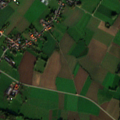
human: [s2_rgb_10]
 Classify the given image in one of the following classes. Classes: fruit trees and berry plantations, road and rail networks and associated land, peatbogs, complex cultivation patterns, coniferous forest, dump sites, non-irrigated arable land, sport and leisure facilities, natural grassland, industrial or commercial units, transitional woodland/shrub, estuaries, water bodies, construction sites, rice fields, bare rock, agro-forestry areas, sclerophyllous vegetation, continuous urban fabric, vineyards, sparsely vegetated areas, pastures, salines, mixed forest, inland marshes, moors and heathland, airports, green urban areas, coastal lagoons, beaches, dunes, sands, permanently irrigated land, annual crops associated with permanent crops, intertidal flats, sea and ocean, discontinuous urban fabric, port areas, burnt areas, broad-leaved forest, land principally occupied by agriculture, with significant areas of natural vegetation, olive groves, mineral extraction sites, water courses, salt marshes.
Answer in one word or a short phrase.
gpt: discontinuous urban fabric, non-irrigated arable land, pastures, complex cultivation patterns